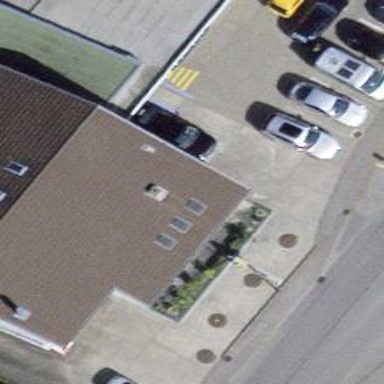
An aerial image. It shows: Fuel station.